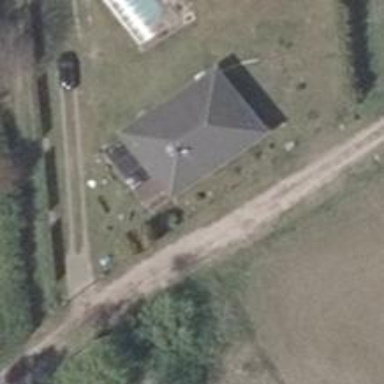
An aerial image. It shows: Hipped roof house.